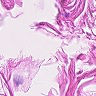
Metastatic tissue present: no